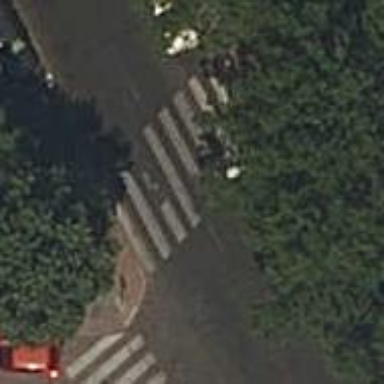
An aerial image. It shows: Uncontrolled road crossing.